Field crop: maize
Growth stage: 2
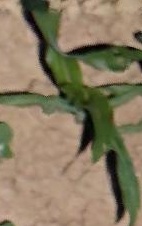
Species: maize